Chest X-ray. View position: PA
Patient age: 24
Patient sex: M
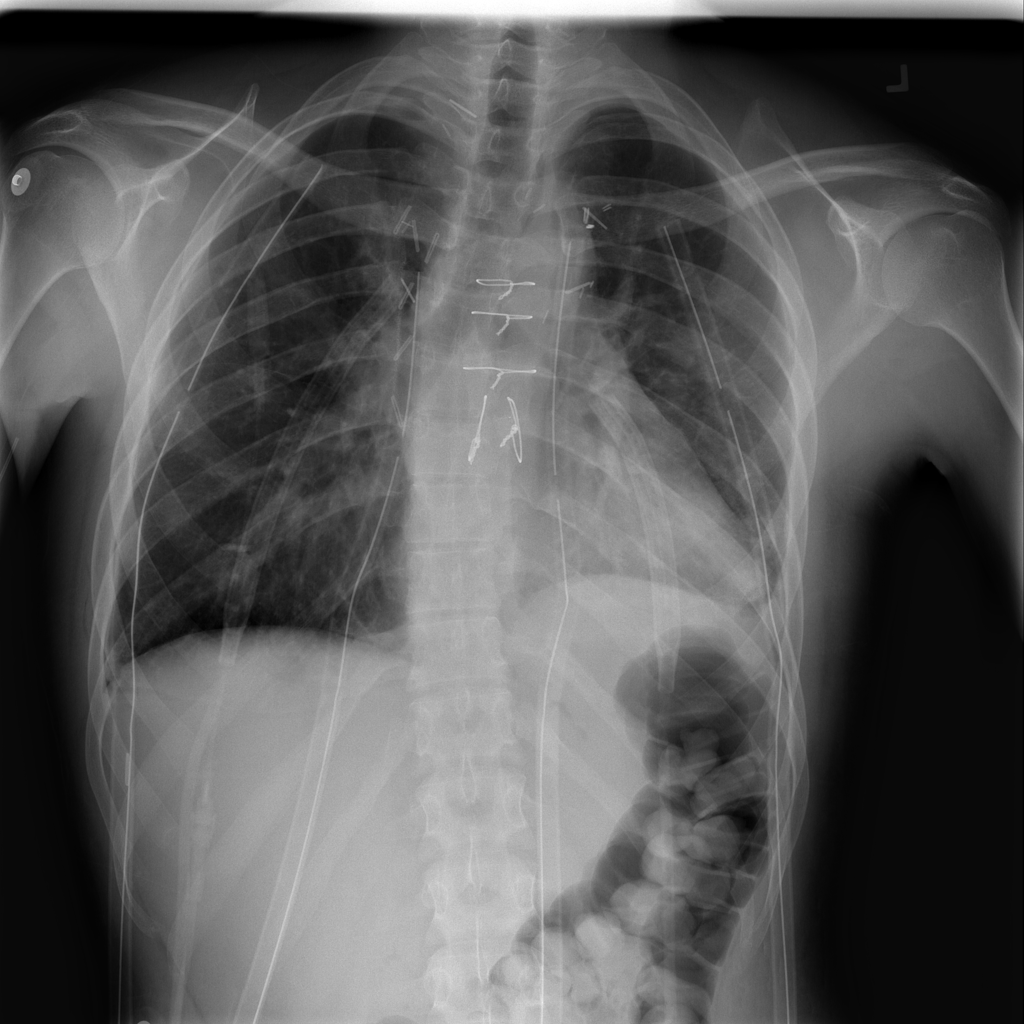
Finding: Pneumothorax